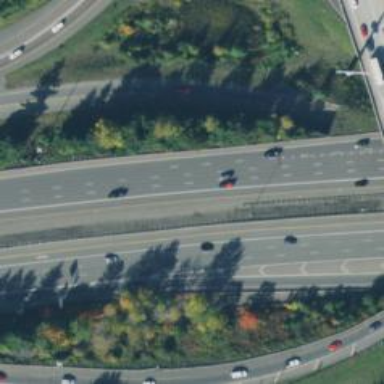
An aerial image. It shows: View of motorway.